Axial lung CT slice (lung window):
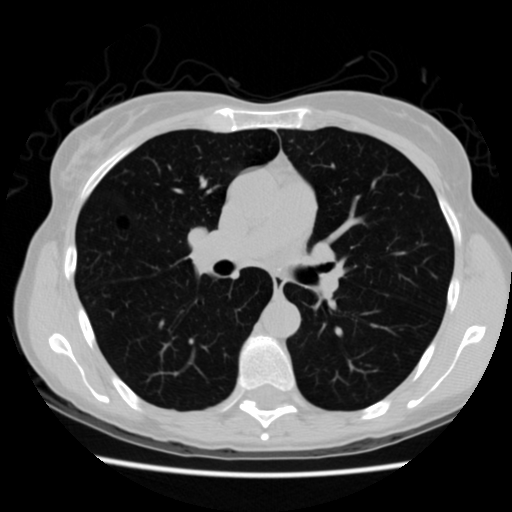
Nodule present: no